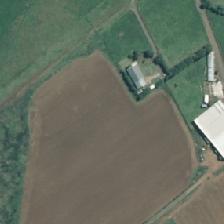
Land cover: shortrotation_cropland